Question: I have the following style definitions:
'''
<!-- Border -->
<Style x:Key="MyControlBorder" TargetType="{x:Type Border}">
<Setter Property="BorderBrush" Value="DarkKhaki" />
<Setter Property="Background" Value="White" />
<Setter Property="BorderThickness" Value="1" />
<Setter Property="CornerRadius" Value="10" />
</Style>
<!-- TextBox -->
<Style x:Key="MyTextBox" TargetType="{x:Type TextBox}">
<Setter Property="Height" Value="30" />
<Setter Property="Template">
<Setter.Value>
<ControlTemplate TargetType="{x:Type TextBoxBase}">
<Border Name="TextBoxBorder" Style="{StaticResource MyControlBorder}">
<ScrollViewer x:Name="PART_ContentHost"/>
</Border>
</ControlTemplate>
</Setter.Value>
</Setter>
</Style>
<!-- PasswordBox -->
<Style x:Key="MyPasswordBox" TargetType="{x:Type PasswordBox}">
<Setter Property="Height" Value="30" />
<Setter Property="Template">
<Setter.Value>
<ControlTemplate TargetType="{x:Type Control}">
<Border Name="Border" Style="{StaticResource MyControlBorder}">
<ScrollViewer x:Name="PART_ContentHost" />
</Border>
</ControlTemplate>
</Setter.Value>
</Setter>
</Style>
'''
And the following XAML code:
'''
<Grid>
<Grid.RowDefinitions>
<RowDefinition Height="*" />
<RowDefinition Height="*" />
</Grid.RowDefinitions>
<TextBox Grid.Row="0" Style="{StaticResource MyTextBox}" />
<PasswordBox Grid.Row="1" Style="{StaticResource MyPasswordBox}" />
</Grid>
'''
Now I got this result:

The 'TextBox' applies the style correctly, but why does the 'PasswordBox' not apply the style?
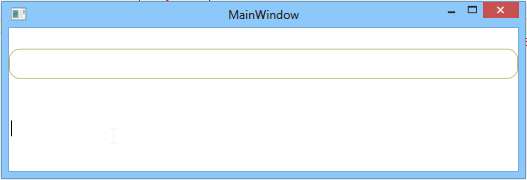
Answer: Somehow 'Border' within 'ControlTemplate' of 'PasswordBox' does not take 'MyControlBorder' style.
When you modify 'MyPasswordBox' style like this... then it will work.
'''
<Style x:Key="MyPasswordBox" TargetType="{x:Type PasswordBox}">
<Setter Property="Height" Value="30" />
<Setter Property="Template">
<Setter.Value>
<ControlTemplate TargetType="{x:Type Control}">
<Border Name="Border" BorderBrush="DarkKhaki" Background="White" BorderThickness="1" CornerRadius="10">
<ScrollViewer x:Name="PART_ContentHost" />
</Border>
</ControlTemplate>
</Setter.Value>
</Setter>
'''
I know it's not the best solution... but I can't figure out why 'MyControlBorder' is not applied. It doesn't even work when you get rid of 'MyTextBox' style. Then you are left only with 'MyControlBorder' and 'MyPasswordBox' ...it does not work either.